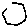
Label: hexagon